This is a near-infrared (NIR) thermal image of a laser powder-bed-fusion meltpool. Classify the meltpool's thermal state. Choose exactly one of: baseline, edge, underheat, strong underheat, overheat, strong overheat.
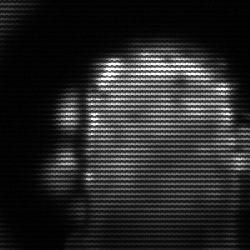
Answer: baseline